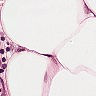
Metastatic tissue present: no